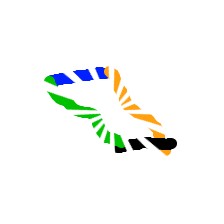
Shape: parallelogram